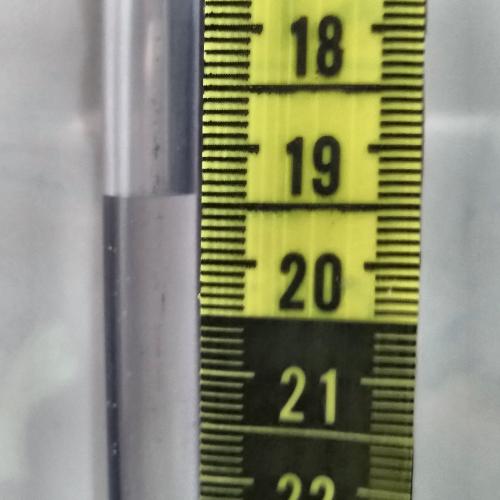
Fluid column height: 19.4 cm